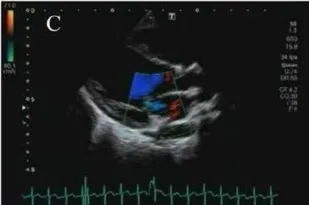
Image examinations on day 8 of illness. . B and C: Echocardiograms. The left ventricular ejection function was 39%, percent fractional shortening was 20.9%, and the left ventricular end-diastolic dimension was 33.9 mm (104% larger than in a normal case).
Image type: radiology (ultrasound)